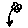
Label: flower